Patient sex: F
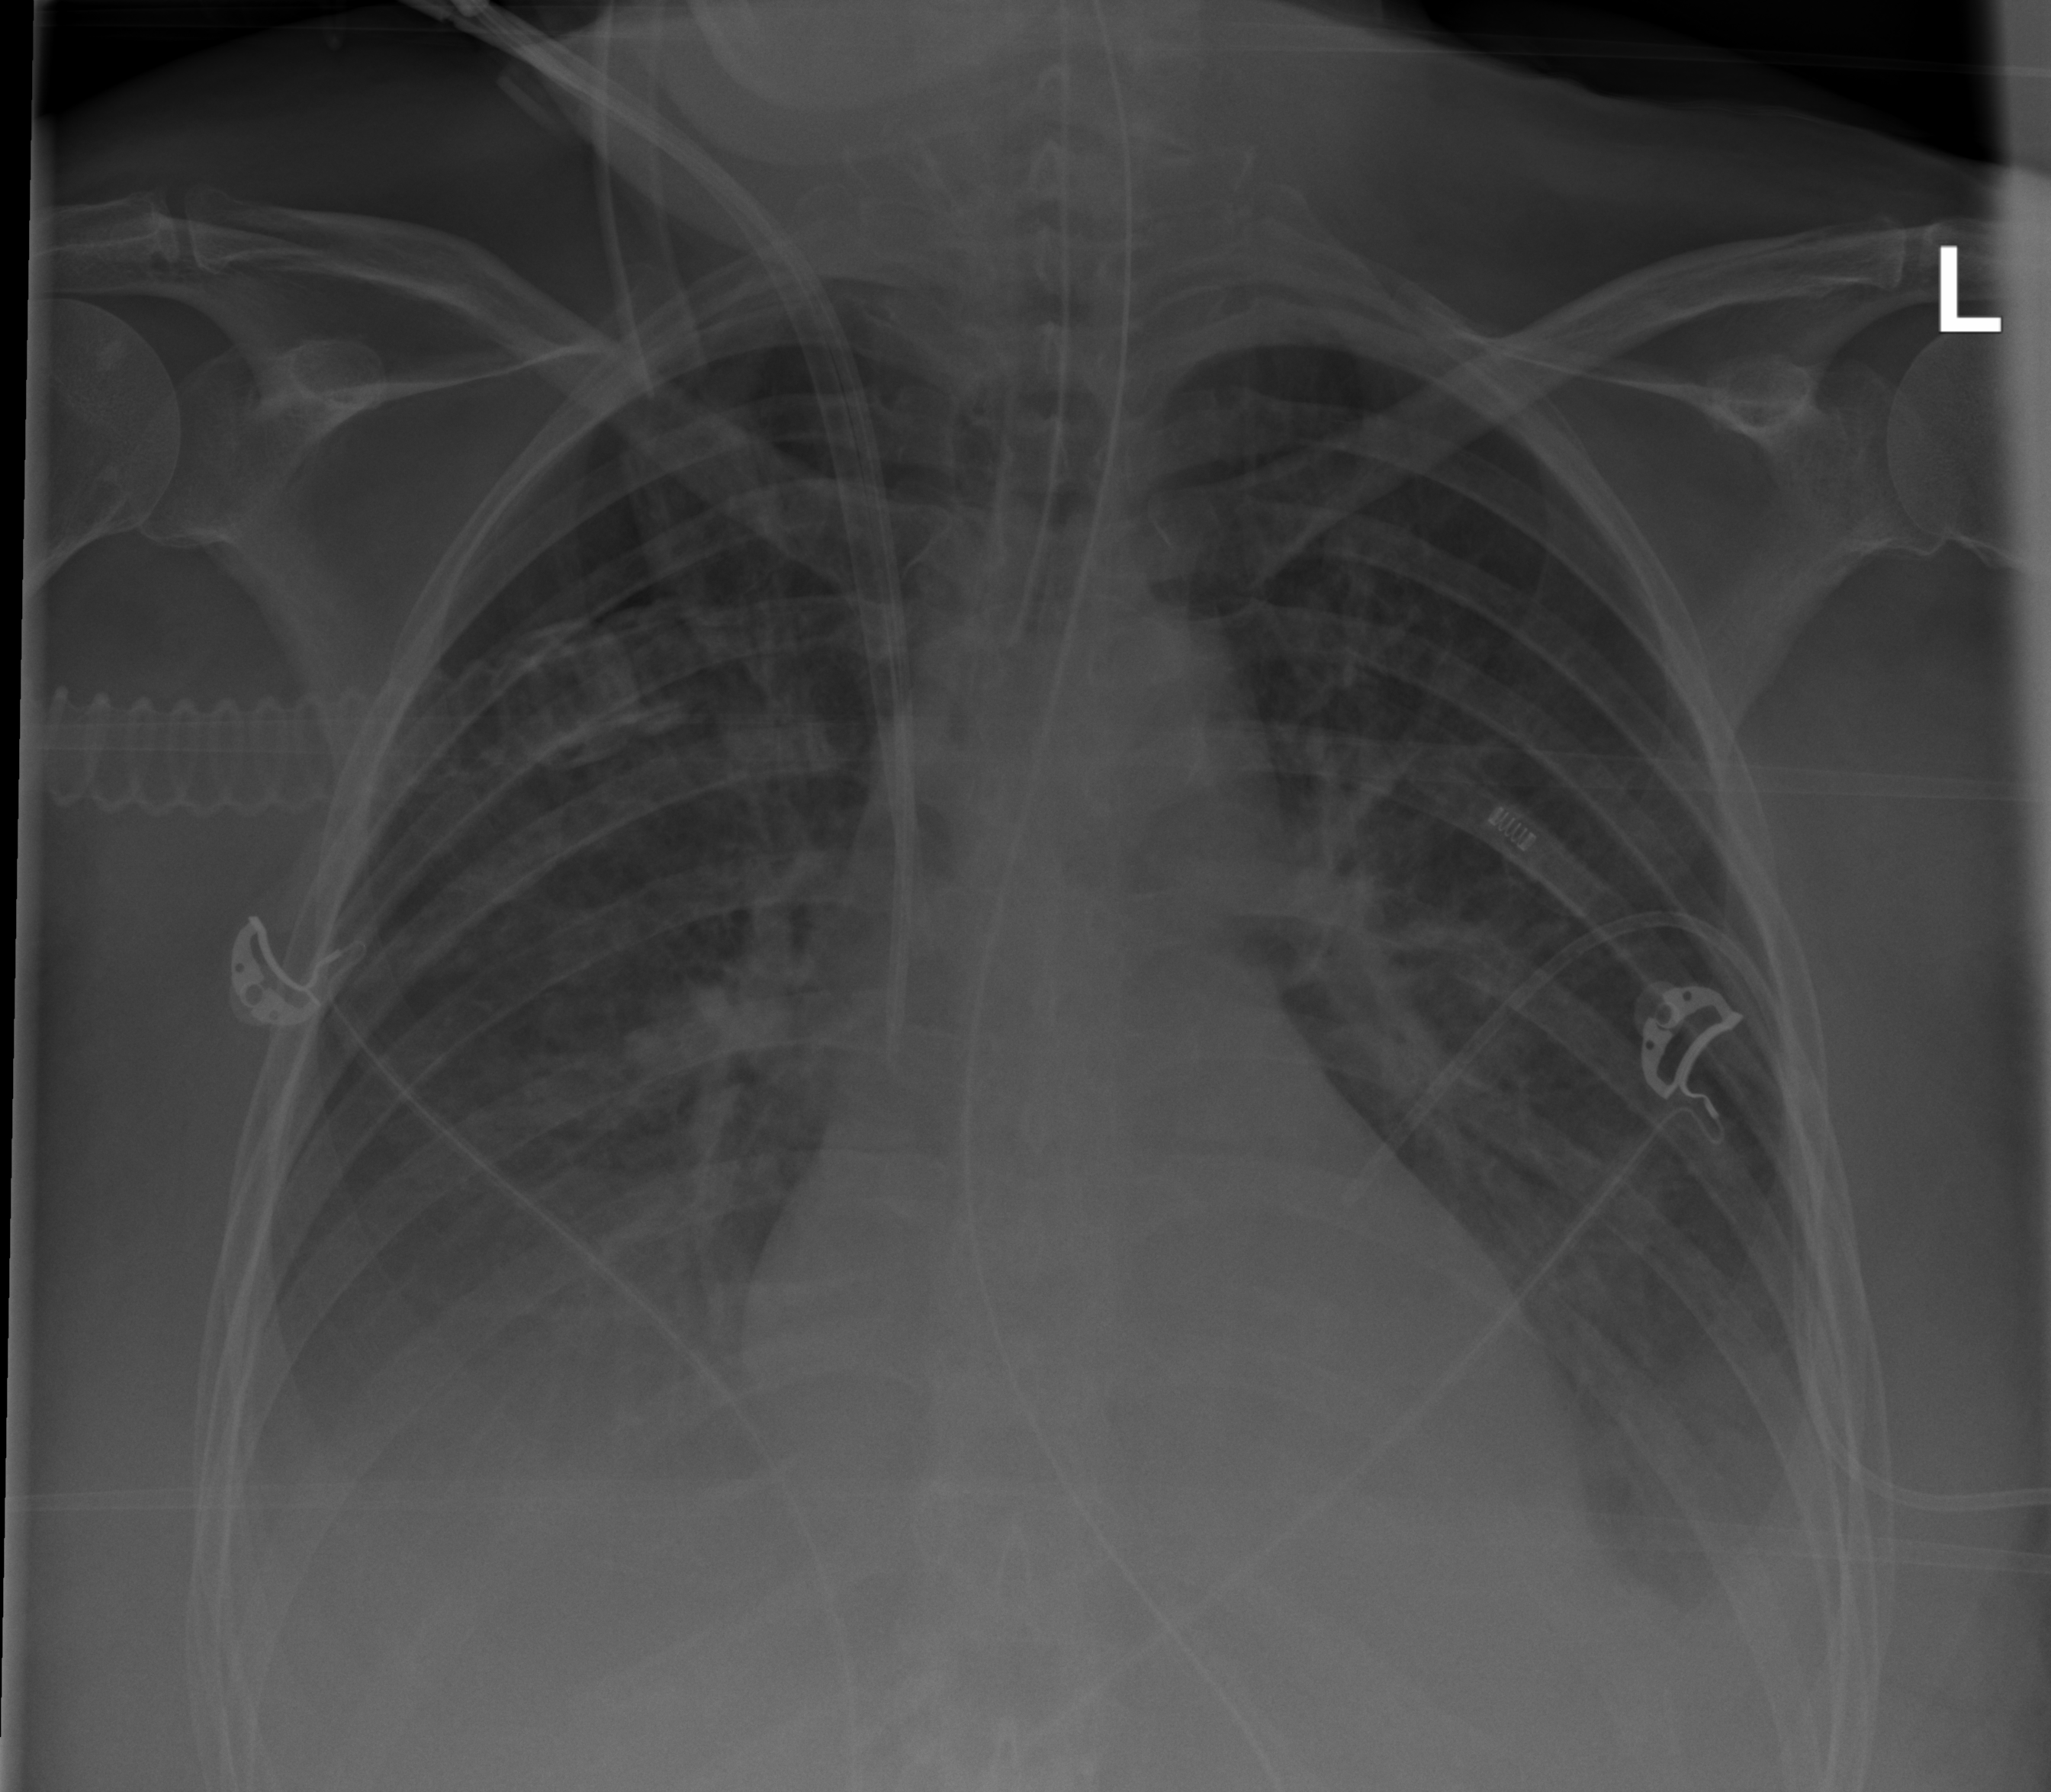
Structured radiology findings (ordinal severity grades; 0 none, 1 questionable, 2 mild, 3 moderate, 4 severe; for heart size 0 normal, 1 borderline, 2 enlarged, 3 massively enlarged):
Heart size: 0
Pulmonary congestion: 2
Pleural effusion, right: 3
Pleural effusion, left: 2
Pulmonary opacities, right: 2
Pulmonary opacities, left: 2
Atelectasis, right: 2
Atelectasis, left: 2